Field crop: maize
Growth stage: 2
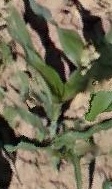
Species: maize